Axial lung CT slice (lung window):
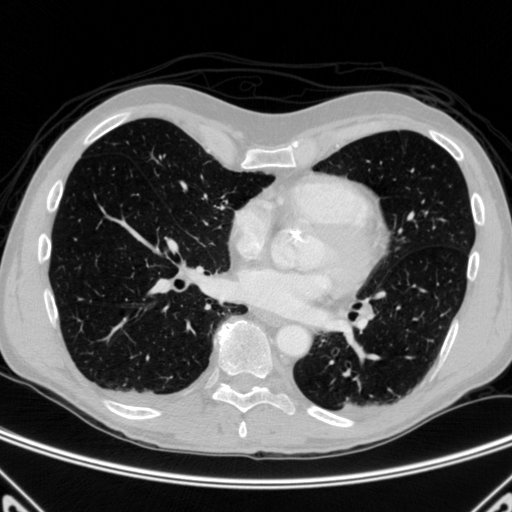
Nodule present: no